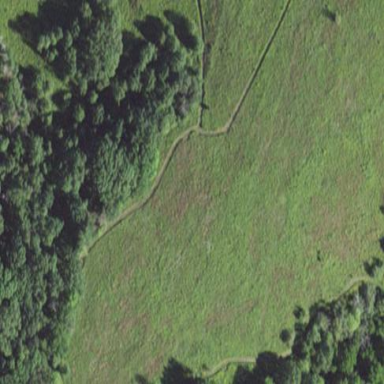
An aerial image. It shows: Beautiful meadow.